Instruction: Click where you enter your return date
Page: home
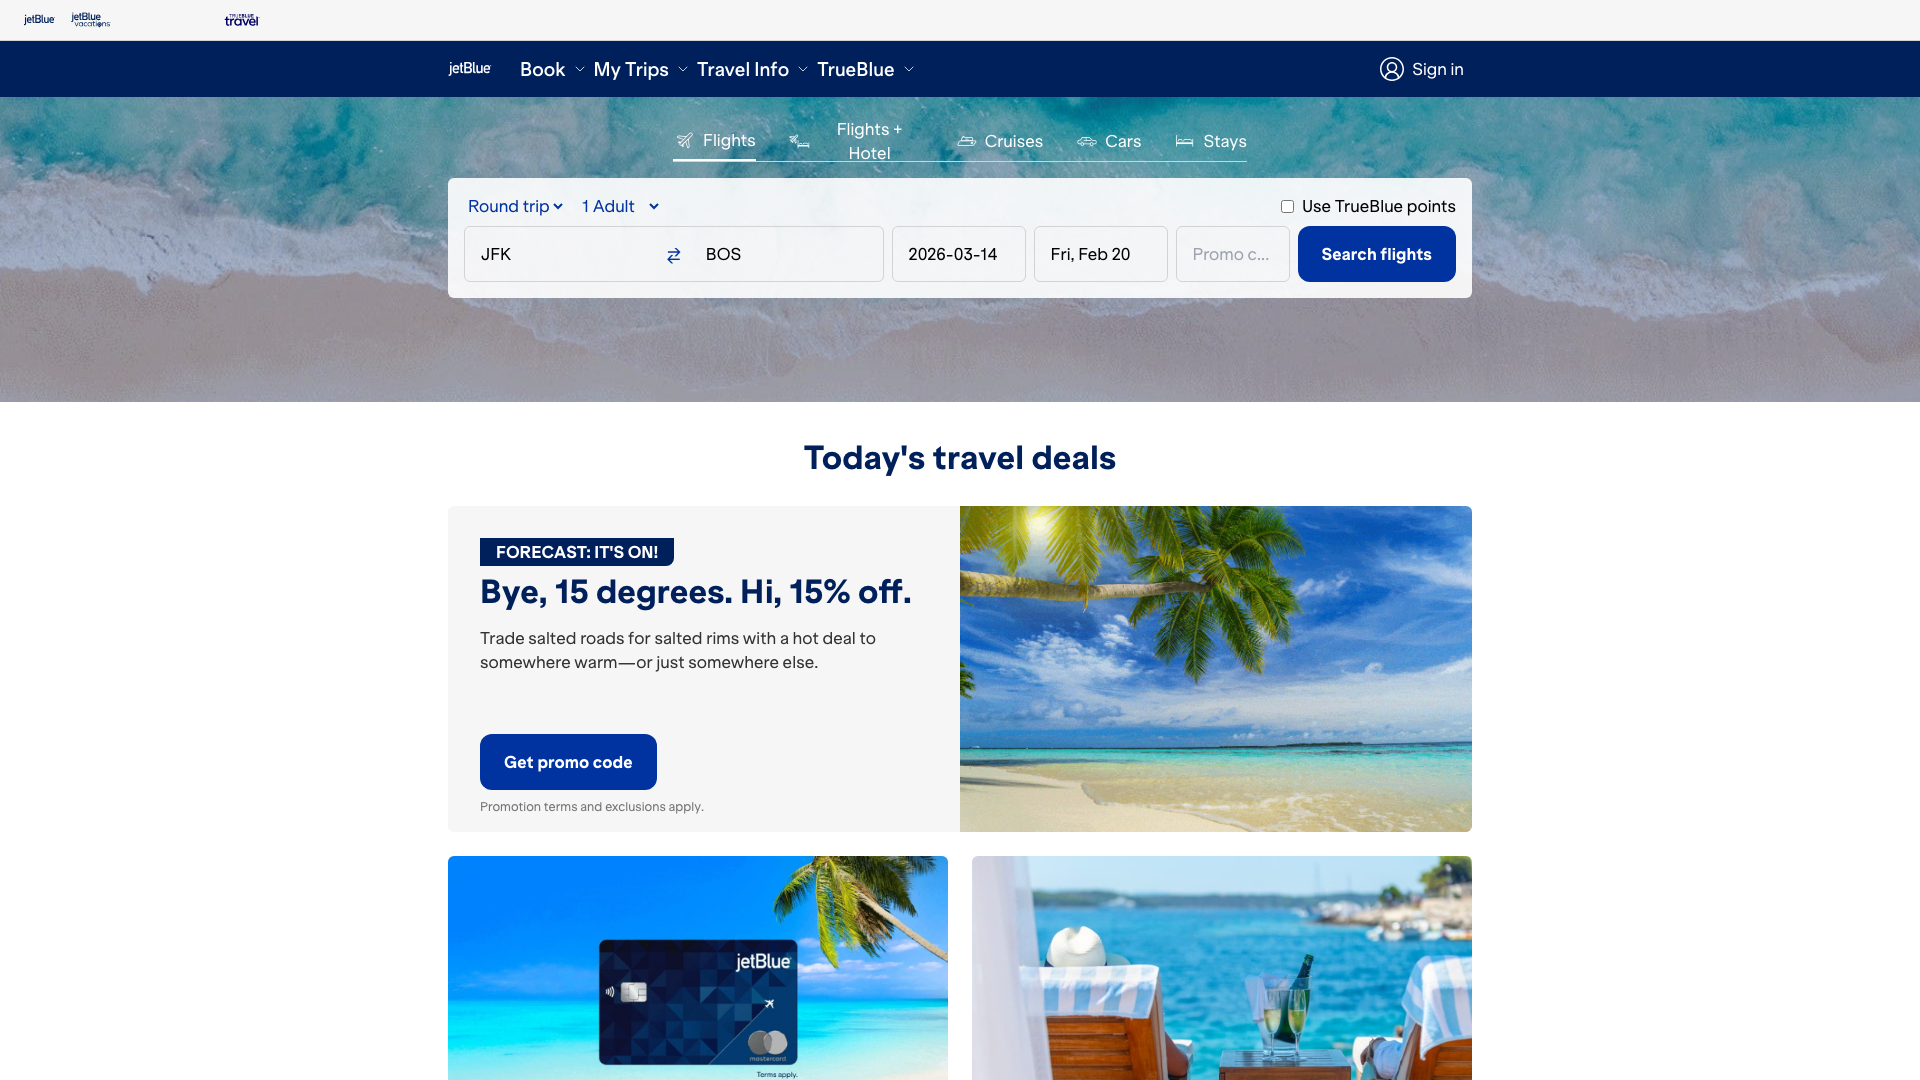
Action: click